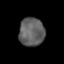
Tissue: prostate
Cell type: T cells
Senescence score: 0.3094
Nuclear area (px): 715
Mean DAPI intensity: 95.65